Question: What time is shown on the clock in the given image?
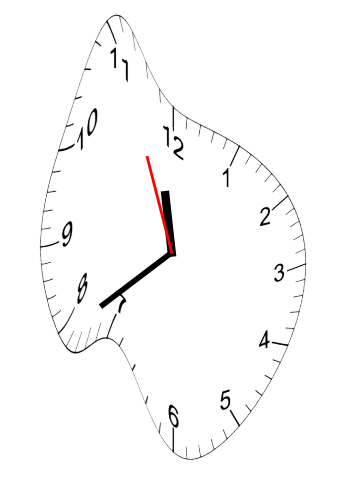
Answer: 11:38:56